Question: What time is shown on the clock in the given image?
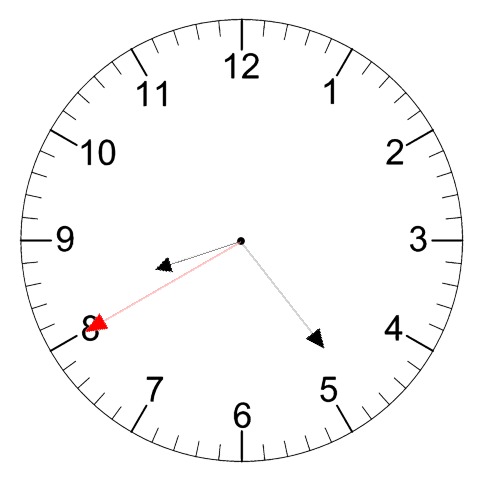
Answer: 08:23:40